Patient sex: M
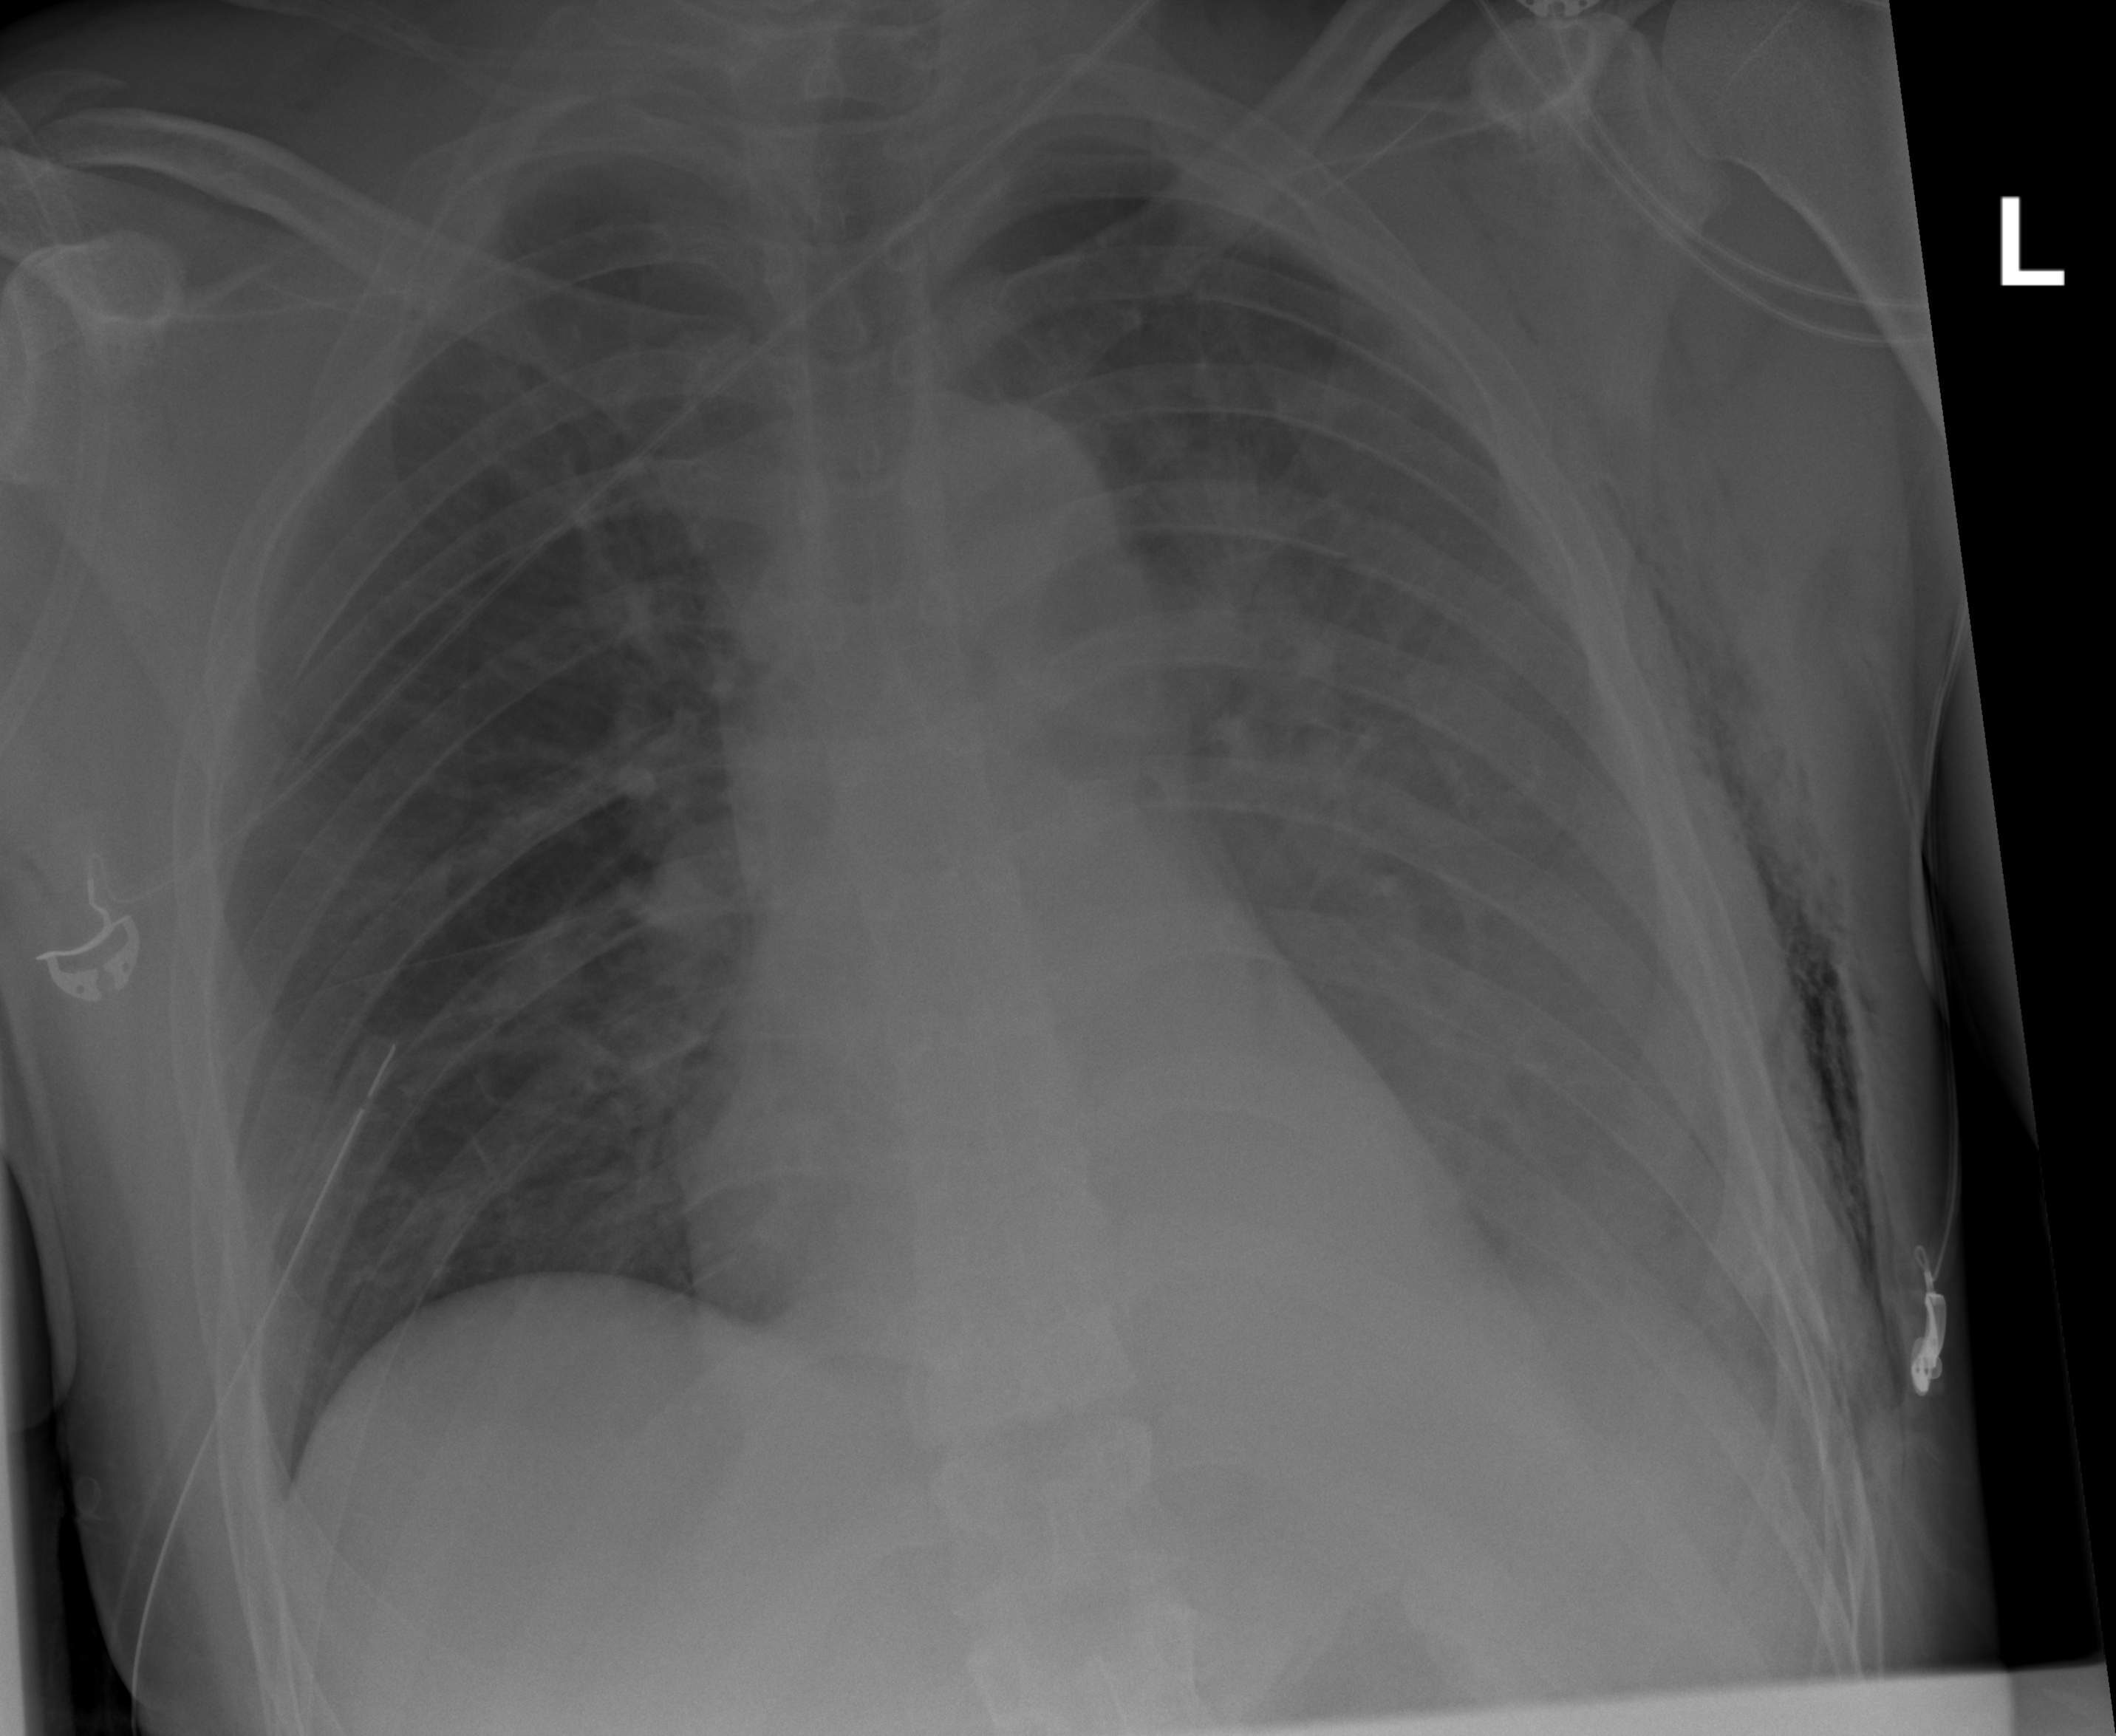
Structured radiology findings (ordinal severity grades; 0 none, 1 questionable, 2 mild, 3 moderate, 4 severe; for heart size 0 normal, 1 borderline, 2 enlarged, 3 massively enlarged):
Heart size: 0
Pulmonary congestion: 0
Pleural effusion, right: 0
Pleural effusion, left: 3
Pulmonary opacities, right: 0
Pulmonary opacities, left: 0
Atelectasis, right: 2
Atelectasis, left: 3